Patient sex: M
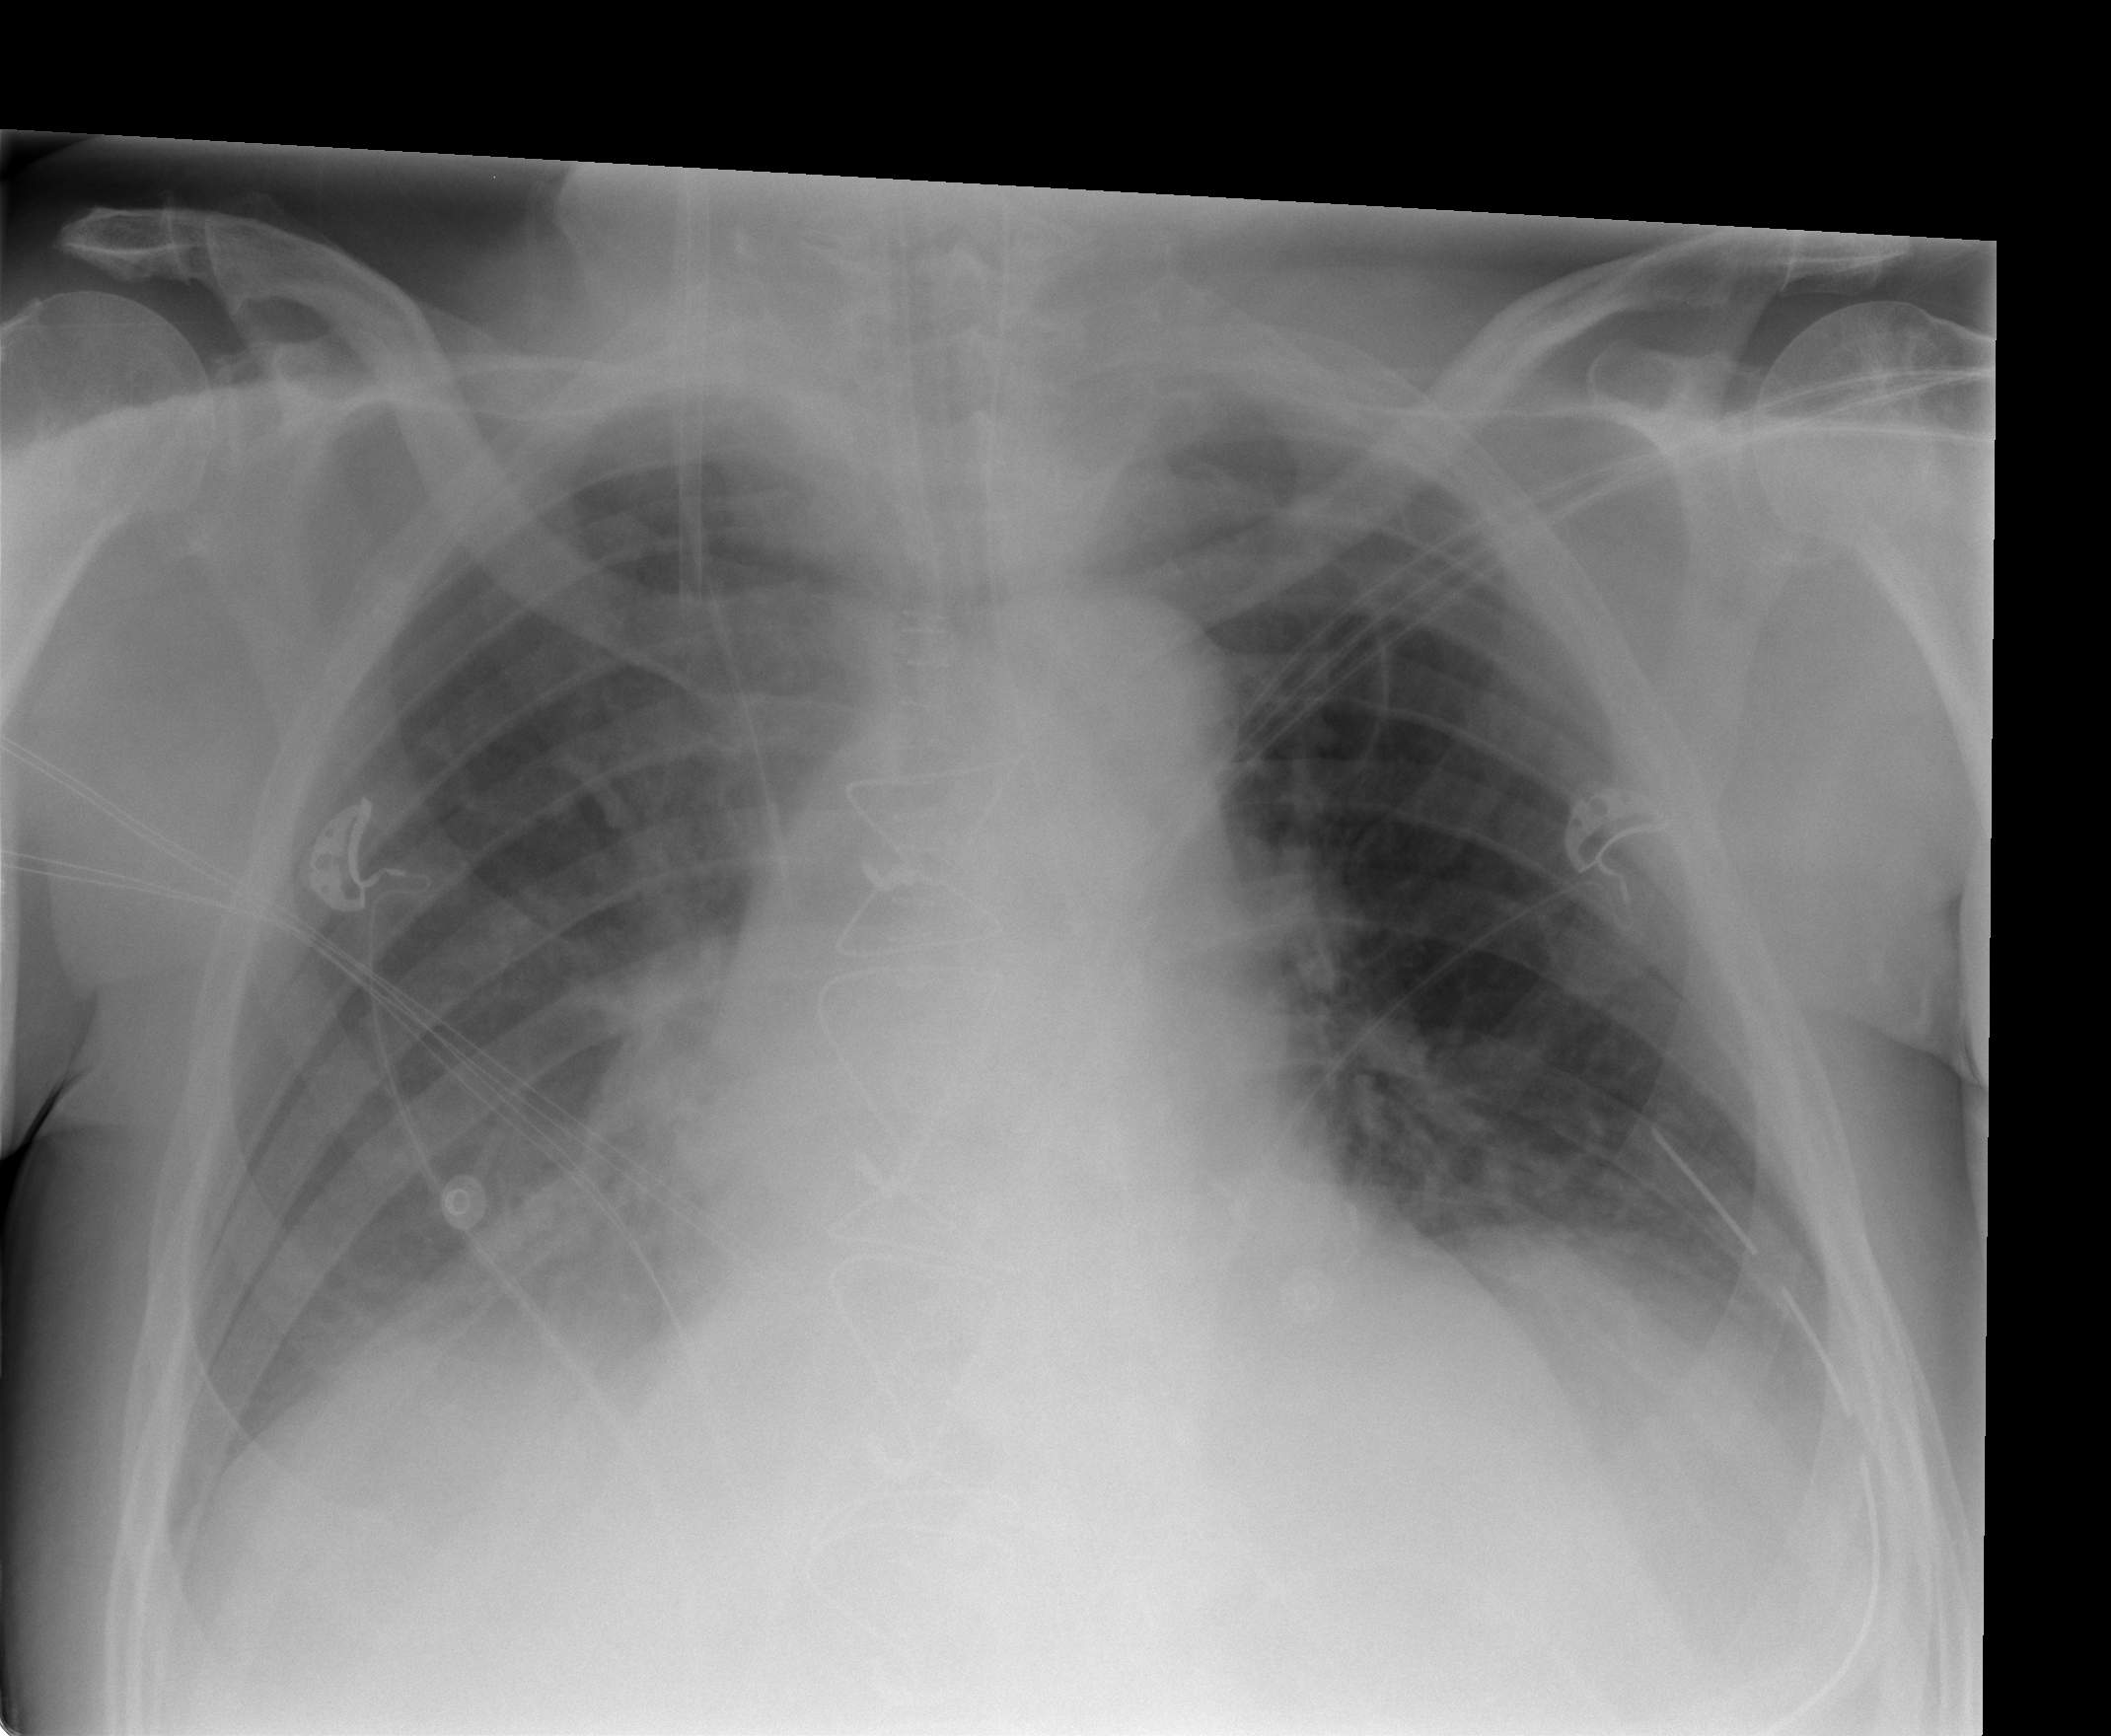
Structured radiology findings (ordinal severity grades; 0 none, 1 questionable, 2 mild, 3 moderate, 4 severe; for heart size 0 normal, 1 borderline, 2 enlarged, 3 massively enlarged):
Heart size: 1
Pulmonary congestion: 2
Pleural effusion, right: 2
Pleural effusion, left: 1
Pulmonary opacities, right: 0
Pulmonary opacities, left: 0
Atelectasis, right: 2
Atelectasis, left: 2